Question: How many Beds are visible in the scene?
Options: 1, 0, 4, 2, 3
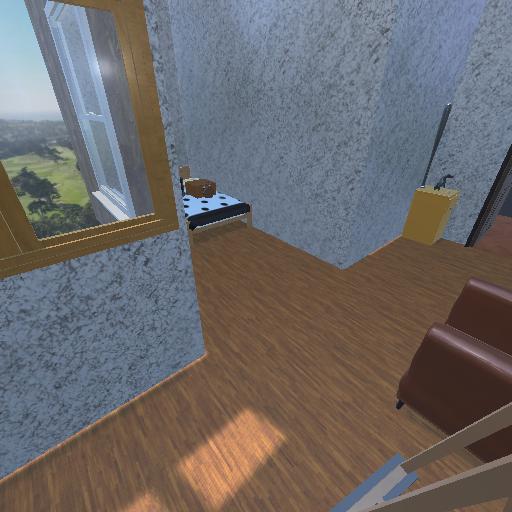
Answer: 1